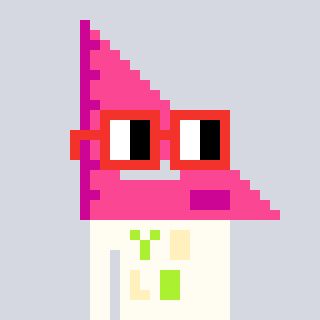
a pixel art character with square red glasses, a squadron ruler-shaped head and a grayscale-colored body on a cool background